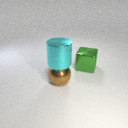
large brown metal sphere below large cyan metal cylinder